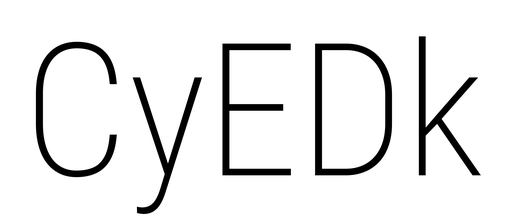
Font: Roboto_Condensed_ExtraLight